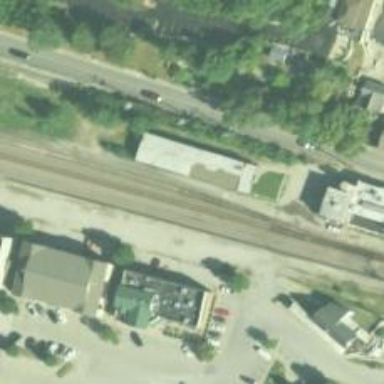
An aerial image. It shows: Railway siding with rails.